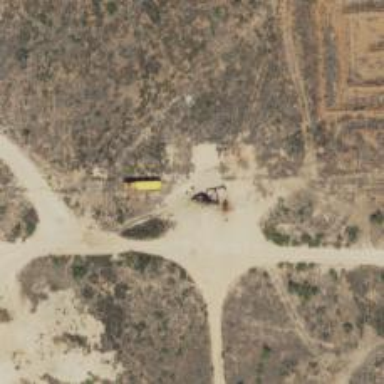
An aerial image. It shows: Petroleum well that is man-made.